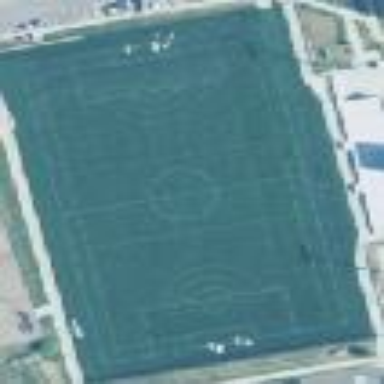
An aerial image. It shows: Soccer pitch for outdoor sports and leisure activities.